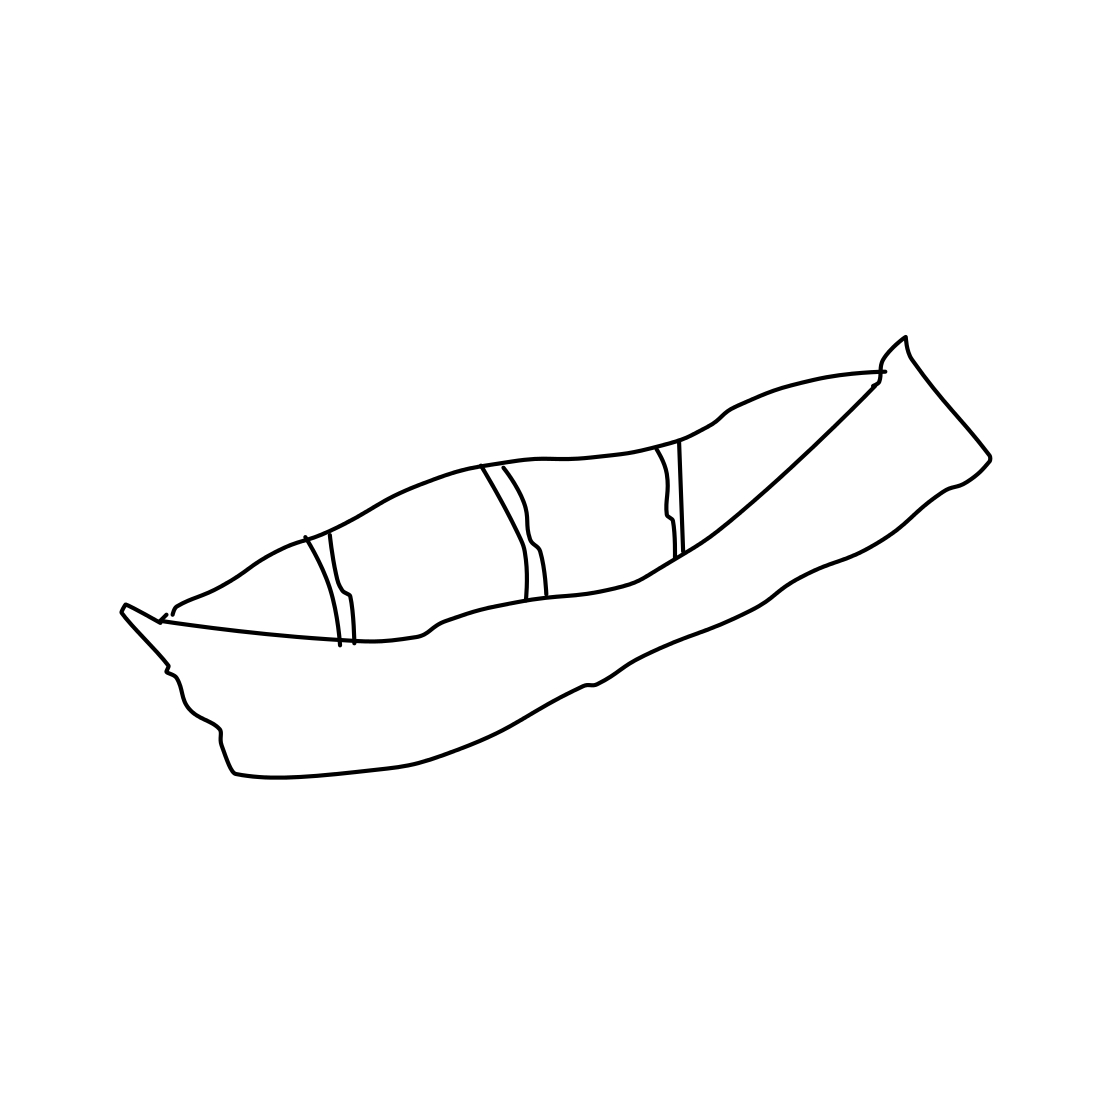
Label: canoe